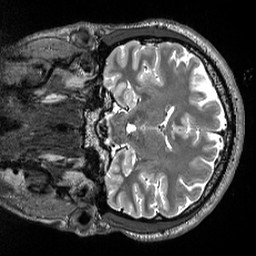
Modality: T2w
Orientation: coronal
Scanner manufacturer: siemens
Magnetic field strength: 3 T
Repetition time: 3.2 s
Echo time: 0.564 s